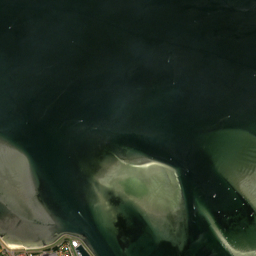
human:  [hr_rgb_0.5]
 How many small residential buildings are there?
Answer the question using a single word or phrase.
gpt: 67

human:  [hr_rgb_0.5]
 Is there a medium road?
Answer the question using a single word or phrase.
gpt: no

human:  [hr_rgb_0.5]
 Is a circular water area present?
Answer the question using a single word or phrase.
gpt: no

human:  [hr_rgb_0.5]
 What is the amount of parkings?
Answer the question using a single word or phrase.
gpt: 4

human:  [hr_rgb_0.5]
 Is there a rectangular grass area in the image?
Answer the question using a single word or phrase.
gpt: no

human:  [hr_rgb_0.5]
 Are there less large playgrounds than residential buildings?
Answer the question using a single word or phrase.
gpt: yes

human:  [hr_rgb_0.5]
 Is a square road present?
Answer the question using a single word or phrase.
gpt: no

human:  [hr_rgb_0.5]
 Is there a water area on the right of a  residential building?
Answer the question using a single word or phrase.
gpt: no

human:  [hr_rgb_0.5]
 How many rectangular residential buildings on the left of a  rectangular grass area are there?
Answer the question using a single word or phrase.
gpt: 0

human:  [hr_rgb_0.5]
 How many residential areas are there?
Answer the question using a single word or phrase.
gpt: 1

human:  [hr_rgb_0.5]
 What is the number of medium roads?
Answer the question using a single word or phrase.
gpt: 0

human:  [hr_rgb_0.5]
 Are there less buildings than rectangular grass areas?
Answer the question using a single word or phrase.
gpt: no

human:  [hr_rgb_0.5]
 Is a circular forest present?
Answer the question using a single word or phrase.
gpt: no

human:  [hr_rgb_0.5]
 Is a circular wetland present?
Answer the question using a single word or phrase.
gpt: no

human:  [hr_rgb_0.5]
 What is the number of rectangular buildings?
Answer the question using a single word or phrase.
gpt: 53

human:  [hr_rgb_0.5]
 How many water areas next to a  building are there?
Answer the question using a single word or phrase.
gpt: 1

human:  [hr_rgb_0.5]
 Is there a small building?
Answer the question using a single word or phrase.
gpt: yes

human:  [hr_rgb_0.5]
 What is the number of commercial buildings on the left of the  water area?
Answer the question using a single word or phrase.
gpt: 0

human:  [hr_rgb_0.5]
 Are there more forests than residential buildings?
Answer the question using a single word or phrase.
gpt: no

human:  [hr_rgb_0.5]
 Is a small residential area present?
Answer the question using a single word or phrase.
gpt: no

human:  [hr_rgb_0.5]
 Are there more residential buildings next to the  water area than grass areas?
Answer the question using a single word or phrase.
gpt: yes

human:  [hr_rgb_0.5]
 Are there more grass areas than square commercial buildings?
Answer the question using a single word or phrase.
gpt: yes

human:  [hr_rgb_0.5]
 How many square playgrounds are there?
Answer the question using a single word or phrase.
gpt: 0

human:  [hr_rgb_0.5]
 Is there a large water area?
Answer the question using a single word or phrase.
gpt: yes

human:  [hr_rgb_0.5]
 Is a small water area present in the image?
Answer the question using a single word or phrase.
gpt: no

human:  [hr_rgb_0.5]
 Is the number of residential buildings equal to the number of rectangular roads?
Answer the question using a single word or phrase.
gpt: no

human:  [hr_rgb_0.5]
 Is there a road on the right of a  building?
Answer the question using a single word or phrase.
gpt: yes

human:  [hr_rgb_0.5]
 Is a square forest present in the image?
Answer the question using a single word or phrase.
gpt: no

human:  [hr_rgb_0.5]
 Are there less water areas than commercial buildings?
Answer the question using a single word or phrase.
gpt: yes

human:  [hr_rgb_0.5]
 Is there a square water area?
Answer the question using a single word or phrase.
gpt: no

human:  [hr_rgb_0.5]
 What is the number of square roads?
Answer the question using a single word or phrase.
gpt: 0

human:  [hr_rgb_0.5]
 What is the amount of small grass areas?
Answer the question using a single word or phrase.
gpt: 2

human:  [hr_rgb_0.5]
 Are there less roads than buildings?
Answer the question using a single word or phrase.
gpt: yes

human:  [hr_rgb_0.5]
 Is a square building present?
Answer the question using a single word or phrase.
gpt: yes

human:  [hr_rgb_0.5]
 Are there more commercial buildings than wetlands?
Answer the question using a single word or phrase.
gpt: no

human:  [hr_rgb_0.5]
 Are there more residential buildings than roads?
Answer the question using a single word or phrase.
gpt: yes